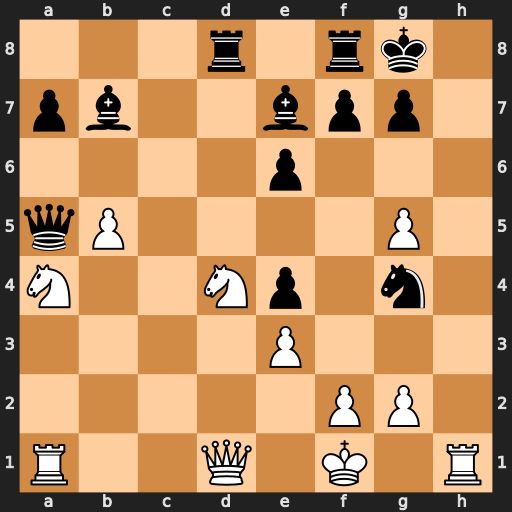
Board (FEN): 3r1rk1/pb2bpp1/4p3/qP4P1/N2Np1n1/4P3/5PP1/R2Q1K1R
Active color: w
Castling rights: -
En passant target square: -
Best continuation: Qxg4 Bxg5 Qxg5